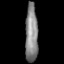
Tissue: lung
Cell type: Others
Senescence score: 0.1903
Nuclear area (px): 728
Mean DAPI intensity: 133.786